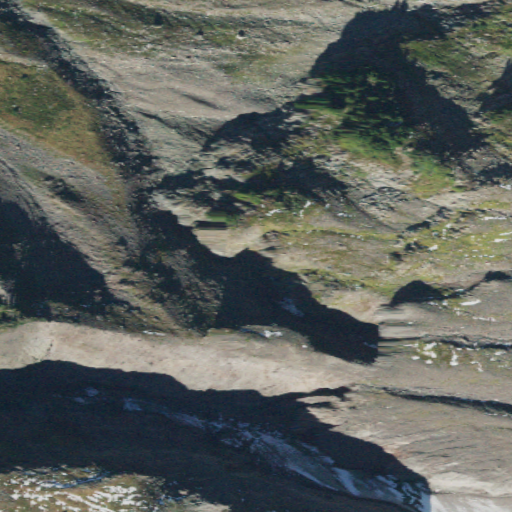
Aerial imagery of cliff(s) in Washington named Jeanette Heights containing barren land and evergreen forest